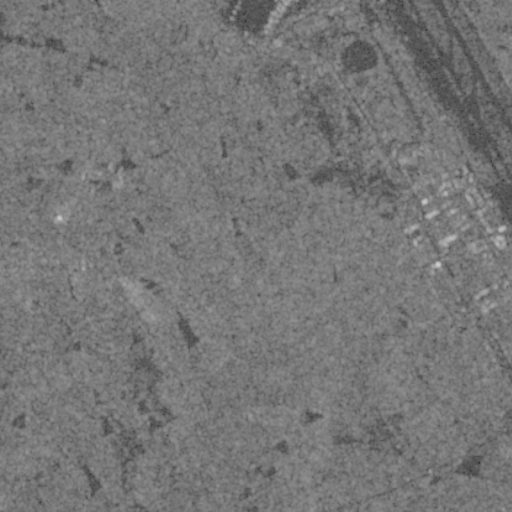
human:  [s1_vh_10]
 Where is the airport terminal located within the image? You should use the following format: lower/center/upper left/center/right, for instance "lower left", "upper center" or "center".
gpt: The airport terminal is located in the upper right of the image.
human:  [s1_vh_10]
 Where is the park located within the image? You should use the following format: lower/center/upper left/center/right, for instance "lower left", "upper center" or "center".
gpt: The park is located in the center right of the image.
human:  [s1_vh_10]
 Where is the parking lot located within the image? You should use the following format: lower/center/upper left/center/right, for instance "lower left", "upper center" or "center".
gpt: There is no parking lot in the image.

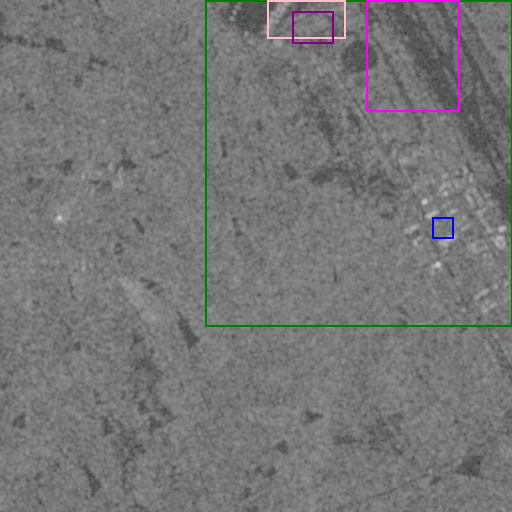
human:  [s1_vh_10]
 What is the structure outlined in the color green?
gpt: The structure outlined in green is an airport.
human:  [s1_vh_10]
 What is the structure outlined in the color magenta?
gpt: The structure outlined in magenta is an airport apron.
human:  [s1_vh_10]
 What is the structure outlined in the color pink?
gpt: The structure outlined in pink is an airport terminal.
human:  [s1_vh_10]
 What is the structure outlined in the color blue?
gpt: The structure outlined in blue is a park.
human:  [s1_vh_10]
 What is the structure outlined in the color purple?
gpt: The structure outlined in purple is a parking lot.
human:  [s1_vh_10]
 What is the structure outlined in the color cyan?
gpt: There is no cyan outline.